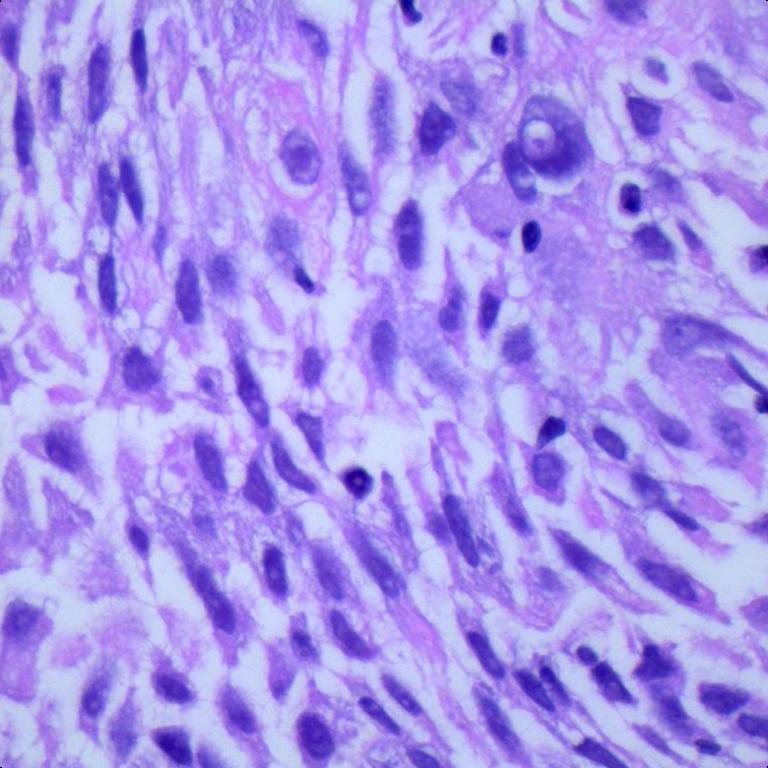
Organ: lung
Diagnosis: squamous carcinomas